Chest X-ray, AP view. Patient: 60 years old, sex M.
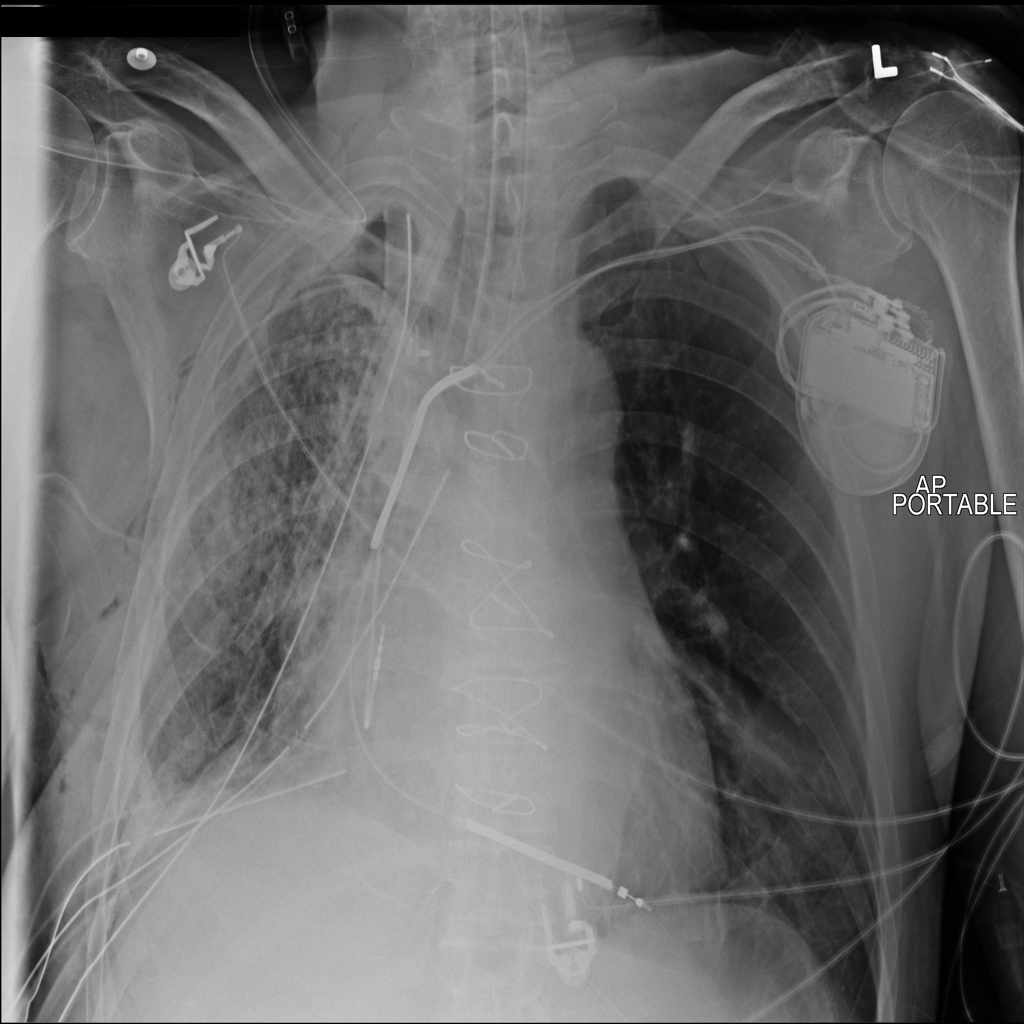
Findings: Effusion, Emphysema, Infiltration, Pneumothorax